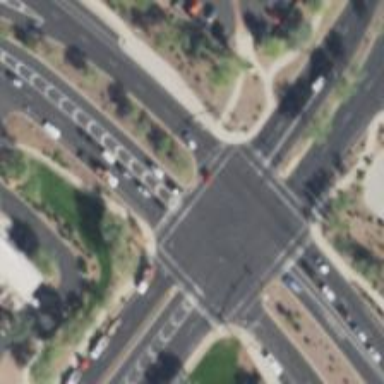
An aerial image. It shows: Solid stop line on the road.